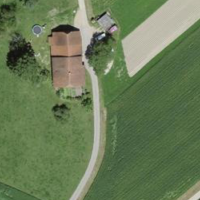
EUNIS habitat code: 52
Species observed at this site:
Cyperus esculentus